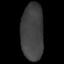
Tissue: prostate
Cell type: T cells
Senescence score: 0.2386
Nuclear area (px): 1257
Mean DAPI intensity: 63.94